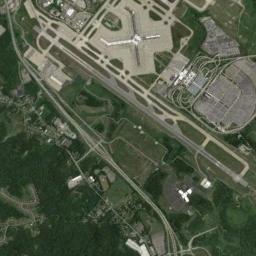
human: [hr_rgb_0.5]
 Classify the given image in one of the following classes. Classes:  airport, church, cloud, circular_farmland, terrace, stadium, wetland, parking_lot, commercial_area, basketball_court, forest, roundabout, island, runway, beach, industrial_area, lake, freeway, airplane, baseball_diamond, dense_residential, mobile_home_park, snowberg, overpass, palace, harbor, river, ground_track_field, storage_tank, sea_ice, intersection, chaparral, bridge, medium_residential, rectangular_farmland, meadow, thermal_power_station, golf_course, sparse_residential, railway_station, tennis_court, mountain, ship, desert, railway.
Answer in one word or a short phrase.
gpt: airport